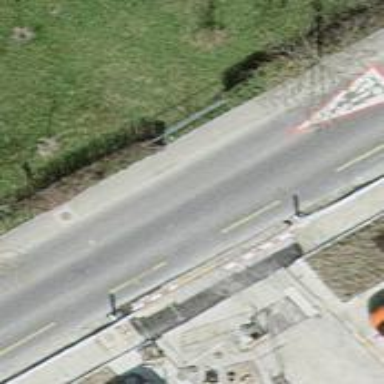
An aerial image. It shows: Bus stop equipped with public transport stop position.